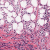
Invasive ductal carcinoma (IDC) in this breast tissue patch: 0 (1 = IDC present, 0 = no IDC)